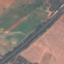
Land use / land cover class: Highway